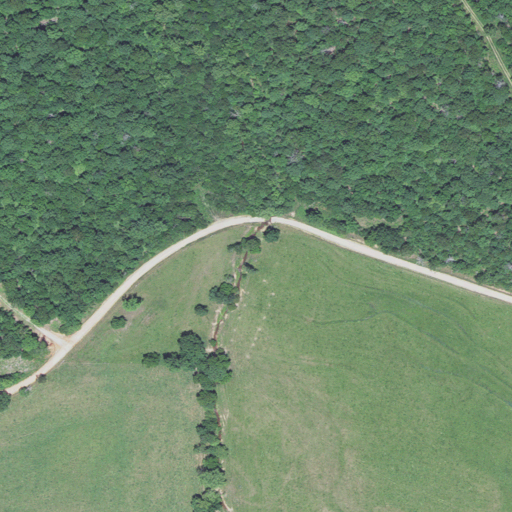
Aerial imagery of valley in Missouri named Swamp Hollow containing deciduous forest, pasture, and open development